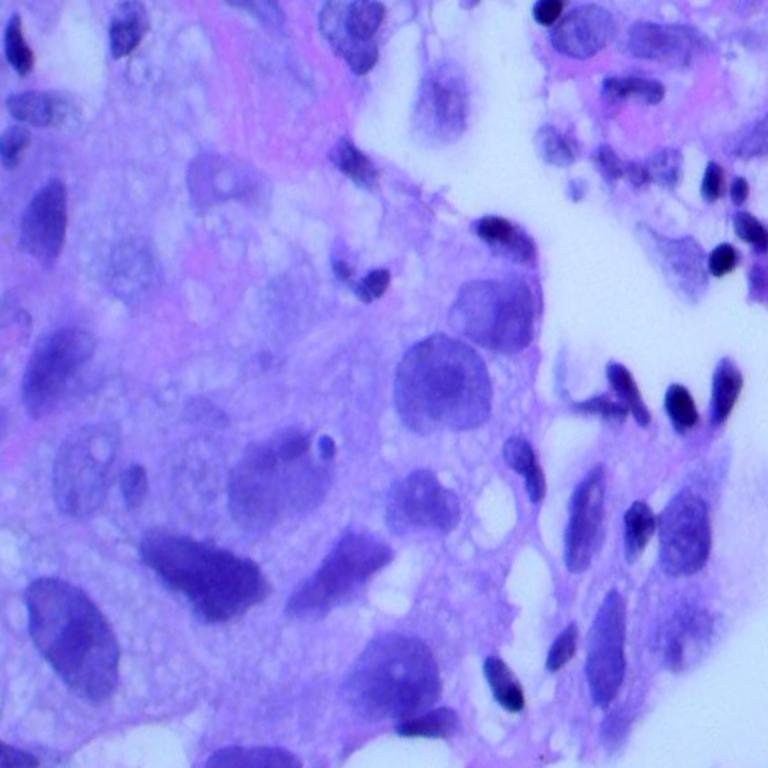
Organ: lung
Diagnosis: adenocarcinomas